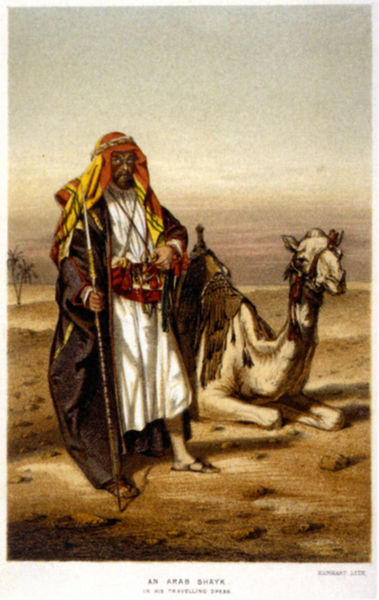
Titel: Abbildung aus "Personal narrative of a pilgrimage to El Medinah and Meccah"
Künstler: Richard F(rancis) Burton
Standort: Berlin
Institution: Staatsbibliothek Preußischer Kulturbesitz
Schlagwörter: baum, dunkel, fuß, hand, himmel, kopf, mann, schatten, umhang, weiß, gelb, grün, landschaft, ocker, sand, braun, hintergrund, licht, orange, zeichen, blick, gürtel, rot, tier, tuch, beige, bart, rahmen, steine, bildnis, hände, portrait, öl, dämmerung, horizont, hügel, weite, sonne, boden, gewand, mantel, pose, stock, sattel, schärpe, schrift, papier, liegen, stab, afrika, sahara, wüste, grafik, pause, kopftuch, robe, palme, sandalen, oase, orient, heiss, geld, asien, druck, scheich, koloriert, fürst, sandale, halfter, palmen, tunika, kopfschmuck, turban, liegt, umahng, araber, osten, kamel, ost, beduine, kaftan, moslem, dromedar, rest, kameltreiber, nomade, emir, beduin, sanadle, stab#